Question: In SQL Server Management Studio Object Explorer - How to increase Font Size?
From the tool --> Options --> Fonts & Colors we can change fonts for many windows. There is a drop down 'Show Settings For' where we can changes font for text in many area's but I'm not sure how to change the font for the Object Explorer. I thought it would be the tools window drop down selection but that didn't effect the Object Explorer. Any help is appreciated.
Thanks!

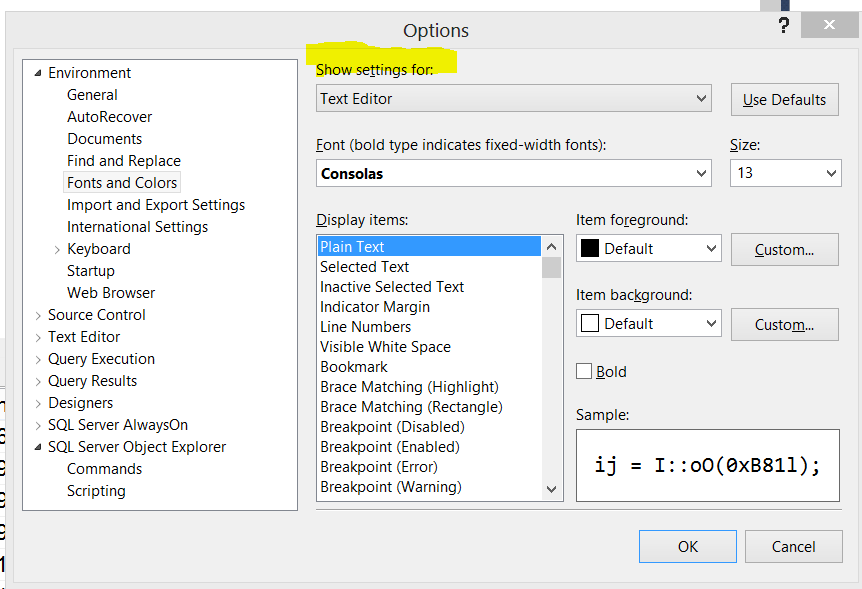
Answer: Using SSMS 2016, it will set use the font and size settings under "Environment Font" in object explorer (and in all menus etc) on restart of SSMS. Screen shot showing setting panel and result
<URL>